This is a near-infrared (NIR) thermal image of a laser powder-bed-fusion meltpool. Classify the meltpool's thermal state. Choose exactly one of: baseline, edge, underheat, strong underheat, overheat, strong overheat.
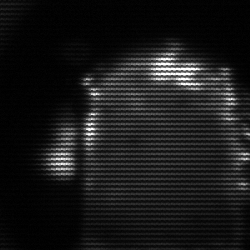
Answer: baseline